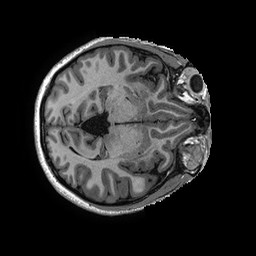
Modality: T1w
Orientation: axial
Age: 24
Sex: female
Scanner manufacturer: ge
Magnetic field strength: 3 T
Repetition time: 0.006952 s
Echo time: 0.00292 s